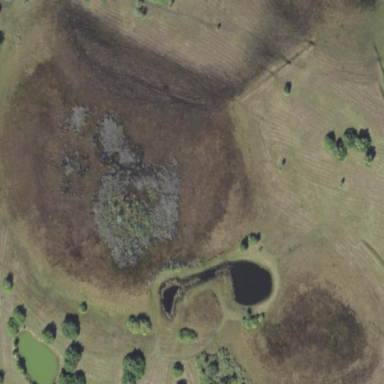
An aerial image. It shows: Marsh wetland.